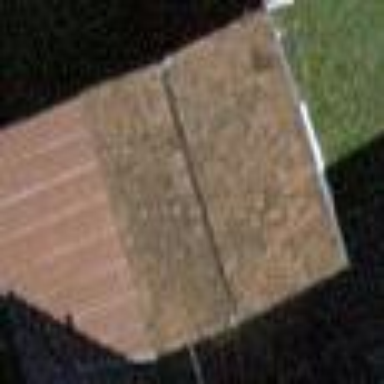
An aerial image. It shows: Shed.